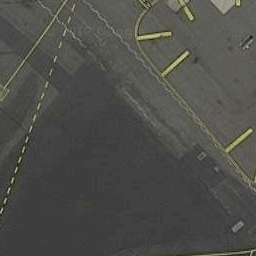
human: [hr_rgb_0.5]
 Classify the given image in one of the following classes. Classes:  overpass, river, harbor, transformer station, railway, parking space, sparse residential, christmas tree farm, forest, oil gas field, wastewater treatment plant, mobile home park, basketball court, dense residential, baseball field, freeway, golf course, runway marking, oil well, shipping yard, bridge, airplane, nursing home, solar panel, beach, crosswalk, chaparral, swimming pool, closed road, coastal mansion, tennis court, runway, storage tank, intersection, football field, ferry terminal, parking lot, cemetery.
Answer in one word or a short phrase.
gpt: runway marking